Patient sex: M
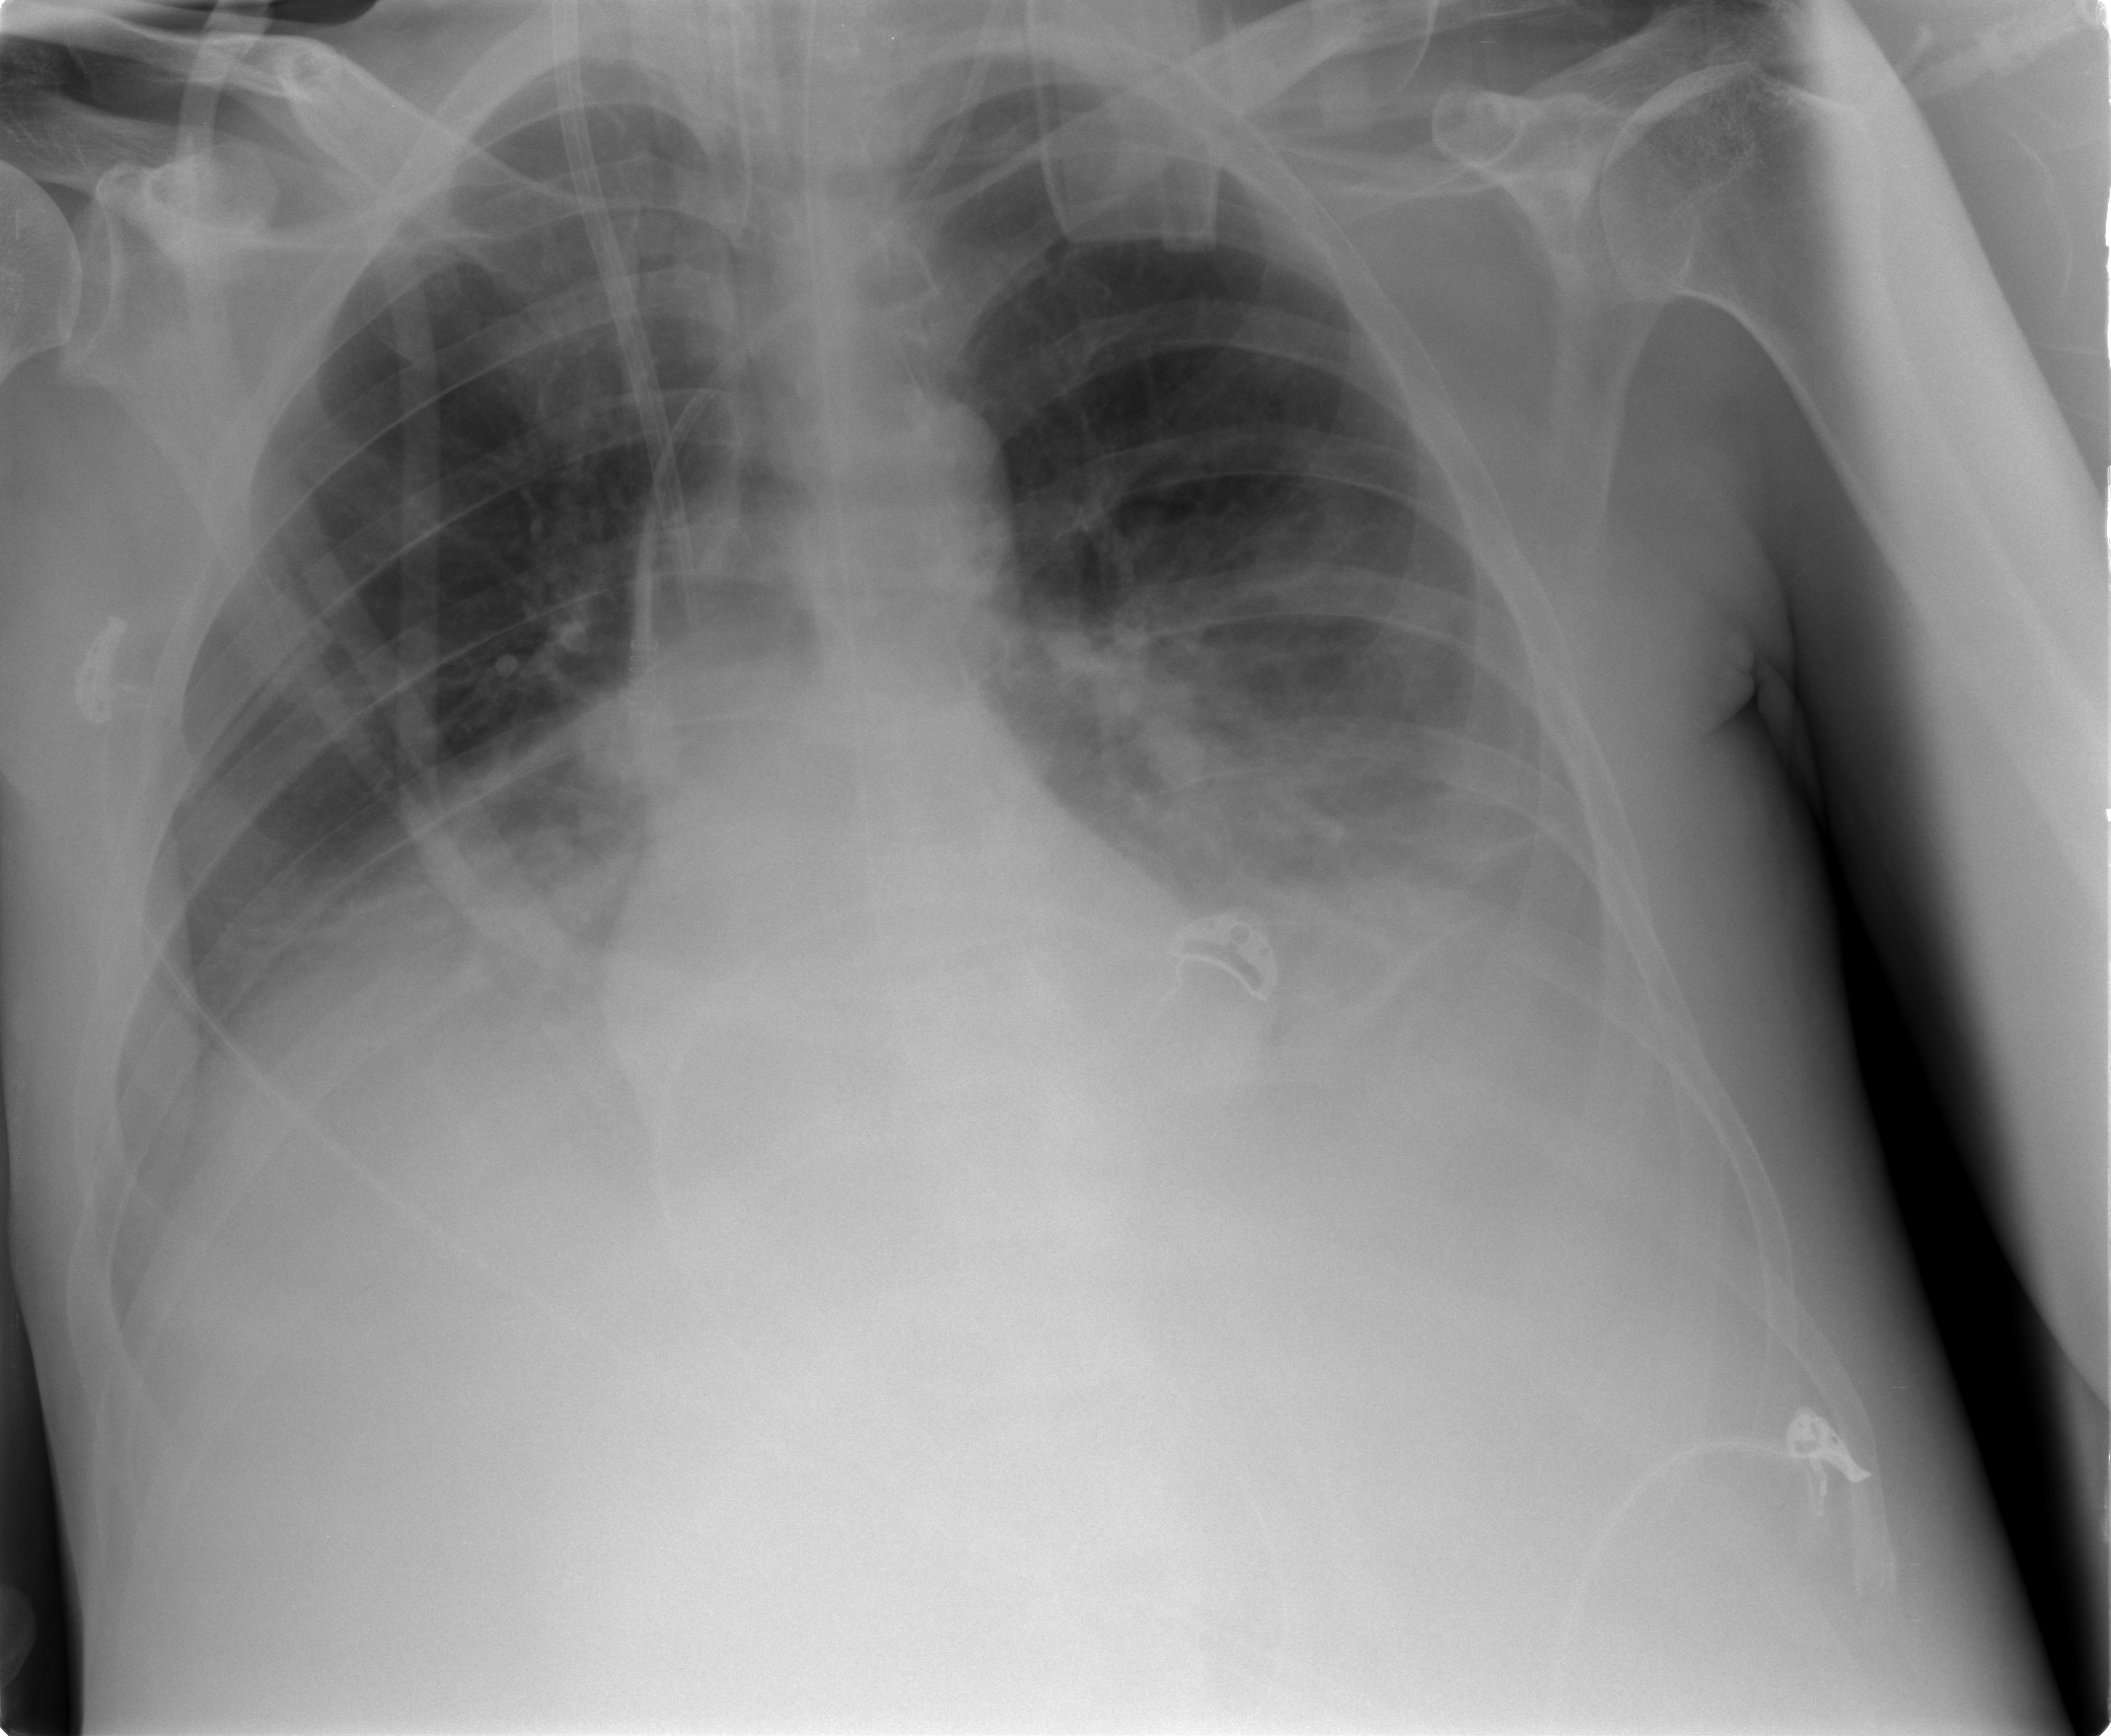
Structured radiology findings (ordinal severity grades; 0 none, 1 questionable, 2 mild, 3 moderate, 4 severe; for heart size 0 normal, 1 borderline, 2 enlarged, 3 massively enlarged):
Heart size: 0
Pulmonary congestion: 2
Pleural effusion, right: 2
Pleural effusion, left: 2
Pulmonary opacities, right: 2
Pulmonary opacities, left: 2
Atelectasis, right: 2
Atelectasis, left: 2